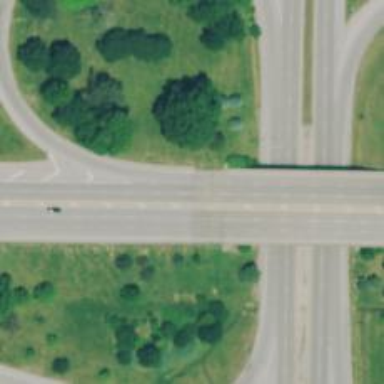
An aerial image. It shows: Bridge over trunk highway with expressway.